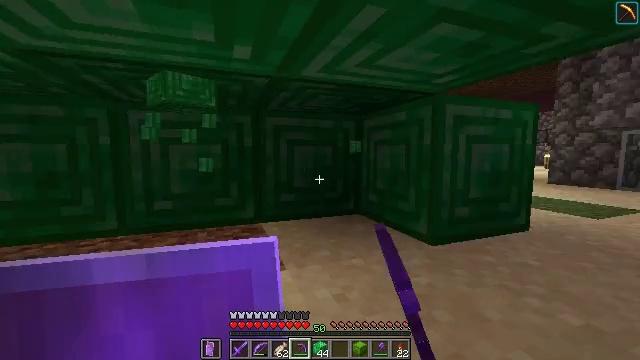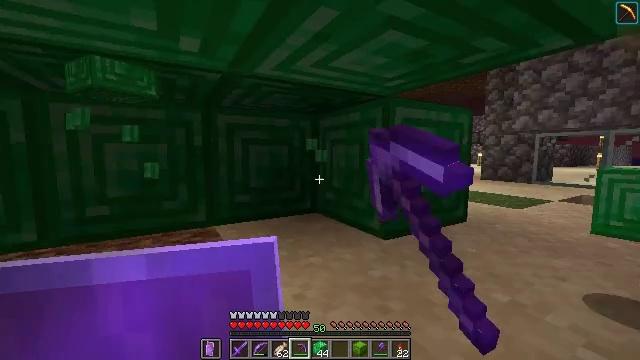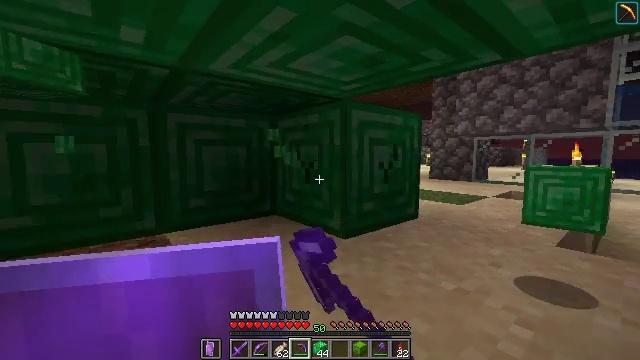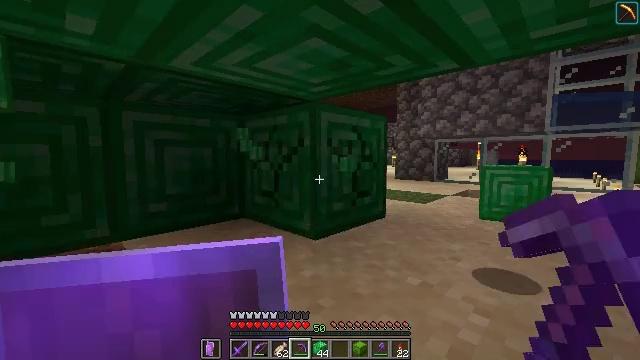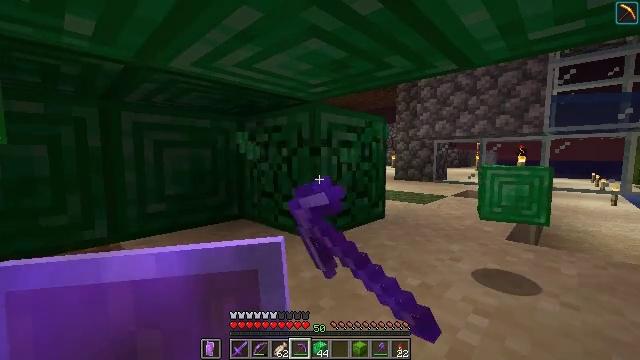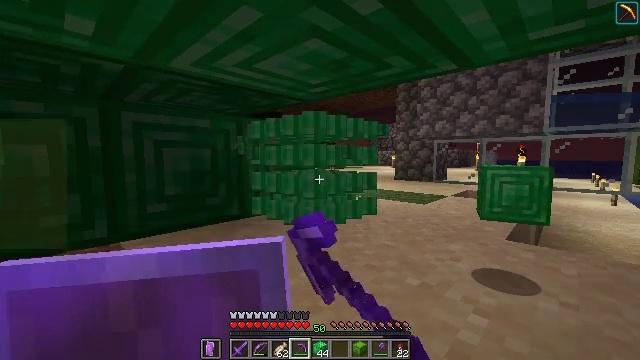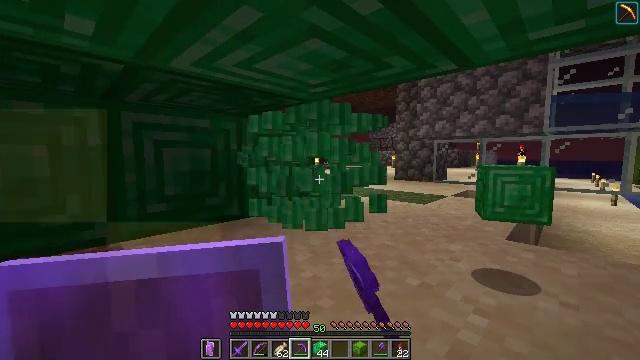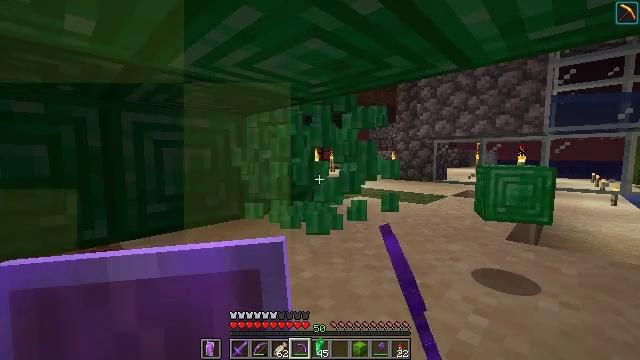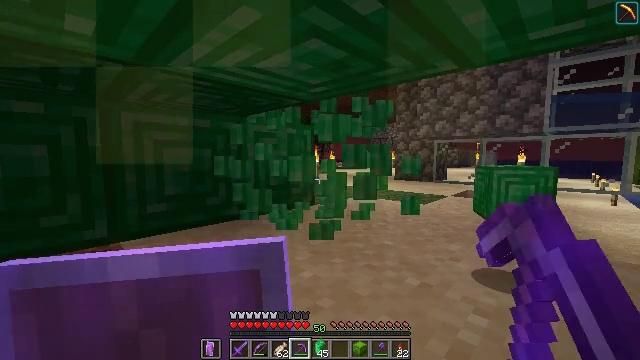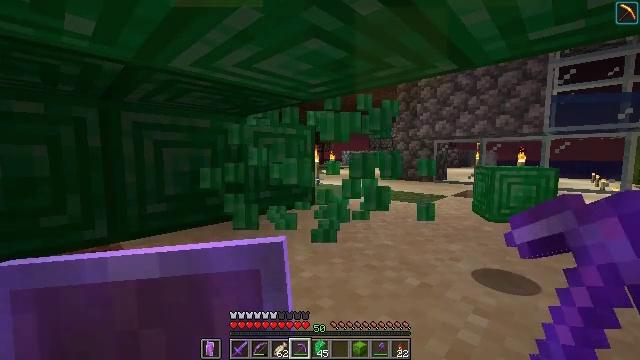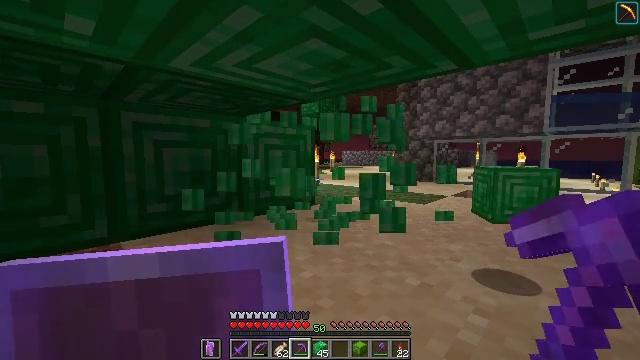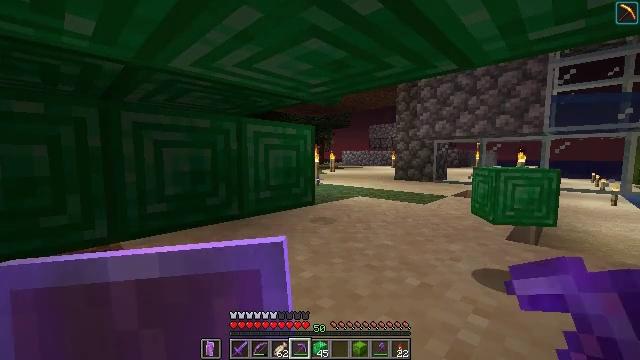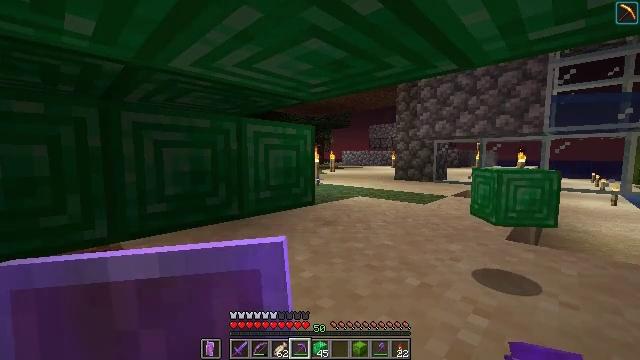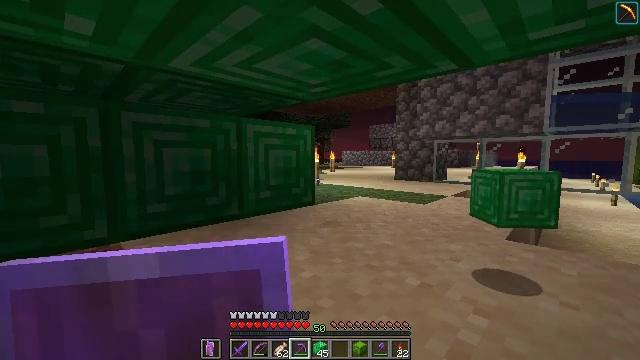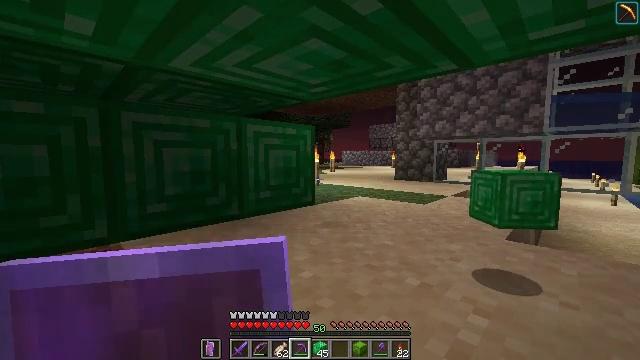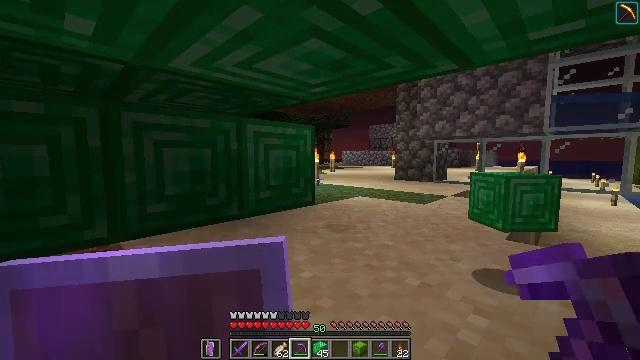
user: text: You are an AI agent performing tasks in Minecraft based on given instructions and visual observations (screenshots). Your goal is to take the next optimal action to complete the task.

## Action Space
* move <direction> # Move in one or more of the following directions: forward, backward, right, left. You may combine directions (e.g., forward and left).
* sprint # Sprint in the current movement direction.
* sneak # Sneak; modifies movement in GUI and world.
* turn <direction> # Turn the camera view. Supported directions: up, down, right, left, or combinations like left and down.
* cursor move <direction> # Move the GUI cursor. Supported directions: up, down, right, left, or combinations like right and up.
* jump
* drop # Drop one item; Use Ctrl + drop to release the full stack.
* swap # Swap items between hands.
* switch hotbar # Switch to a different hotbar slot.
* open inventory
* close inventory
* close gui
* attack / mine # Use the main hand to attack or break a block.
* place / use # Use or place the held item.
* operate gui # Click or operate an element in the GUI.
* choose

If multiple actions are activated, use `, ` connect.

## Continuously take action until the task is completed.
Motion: motion action
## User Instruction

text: Harvest the emerald block.
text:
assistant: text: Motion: turn right, attack / mine
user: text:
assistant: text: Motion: turn right, attack / mine
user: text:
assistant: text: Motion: turn right, attack / mine
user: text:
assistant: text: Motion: attack / mine
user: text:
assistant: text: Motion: attack / mine
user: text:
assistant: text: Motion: attack / mine
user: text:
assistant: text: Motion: attack / mine
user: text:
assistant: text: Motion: attack / mine
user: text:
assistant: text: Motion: attack / mine
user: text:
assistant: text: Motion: attack / mine
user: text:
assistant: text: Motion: attack / mine
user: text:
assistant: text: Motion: attack / mine
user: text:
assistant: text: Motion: attack / mine
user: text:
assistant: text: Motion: attack / mine
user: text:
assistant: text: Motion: no_op
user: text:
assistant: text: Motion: no_op
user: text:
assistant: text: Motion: no_op
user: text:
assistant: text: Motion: no_op
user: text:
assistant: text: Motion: no_op
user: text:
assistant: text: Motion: no_op
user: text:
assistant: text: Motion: turn right
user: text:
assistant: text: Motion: turn right and down
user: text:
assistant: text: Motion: turn right and down
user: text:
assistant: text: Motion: move right, turn right and down
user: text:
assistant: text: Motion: move right, turn right
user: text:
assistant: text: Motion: move forward and move right
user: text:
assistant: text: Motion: move forward and move right
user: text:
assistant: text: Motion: move forward and move right
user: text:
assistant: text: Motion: move forward and move right
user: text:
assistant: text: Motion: move forward and move right